Question: I'm trying to recreated an interface similar to the app store, using a navigation bar with a segmented control directly below it. I have the controller and all associated views working perfectly; my problem is that I would like to match the color of my segmented controller to the same color that apple uses in the store. How would I go about achieving this? I've experimented with colorWithRed:green:blue:alpha but with little success. Thanks.

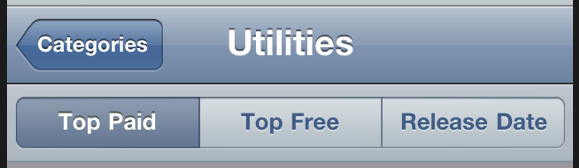
Answer: You can use:
'''
[mySegmentedControl setSegmentedControlStyle:7];
'''
however it is possible that this will be rejected from the App Store, although I have heard of apps that got through perfectly alright, you will have to make sure though that updates to iOS don't change the number from 7.
Alternatively you set the bar style to 'UISegmentedControlStyleBar' and add a UIImageView behind it with and 1x44px screenshot of the edge of the blue background:
'''
UISegmentedControl *segmentedControl = [[UISegmentedControl alloc] initWithItems:segmentTitles];
[segmentedControl setFrame:CGRectMake(5, 7, self.view.bounds.size.width - 10, 30)];
[segmentedControl setAutoresizingMask:UIViewAutoresizingFlexibleWidth];
[segmentedControl setSegmentedControlStyle:UISegmentedControlStyleBar];
UIImageView *backgroundOfSegmentedControl = [[UIImageView alloc] initWithImage:[UIImage imageNamed:@"segmentedControl7Background"]];
[backgroundOfSegmentedControl setFrame:CGRectMake(0, 0, self.view.bounds.size.width, 44)];
[backgroundOfSegmentedControl setAutoresizingMask:UIViewAutoresizingFlexibleWidth];
[self.view addSubview:backgroundOfSegmentedControl];
[self.view addSubview:segmentedControl];
'''
The result is not identical, but you won't notice unless you directly compare them next to each other.